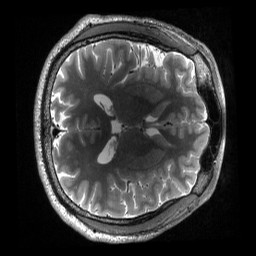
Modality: T2w
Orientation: axial
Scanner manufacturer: siemens
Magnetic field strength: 3 T
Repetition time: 3.2 s
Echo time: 0.563 s